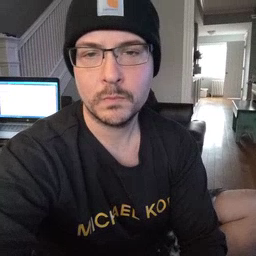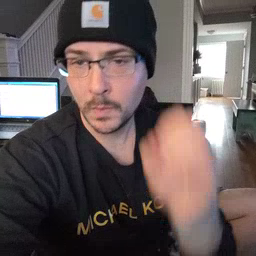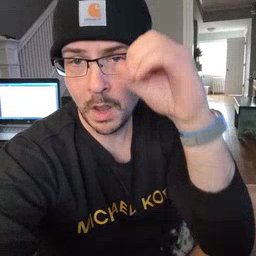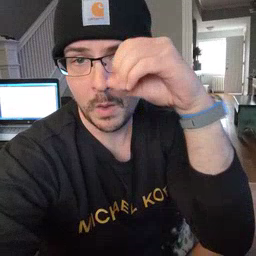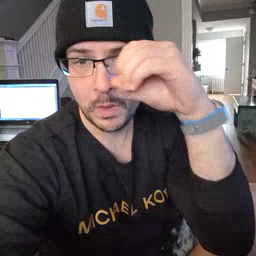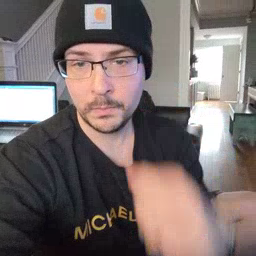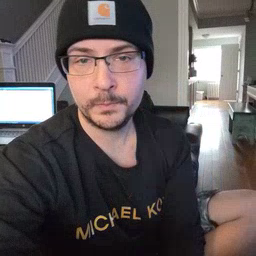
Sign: owl